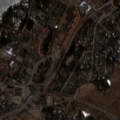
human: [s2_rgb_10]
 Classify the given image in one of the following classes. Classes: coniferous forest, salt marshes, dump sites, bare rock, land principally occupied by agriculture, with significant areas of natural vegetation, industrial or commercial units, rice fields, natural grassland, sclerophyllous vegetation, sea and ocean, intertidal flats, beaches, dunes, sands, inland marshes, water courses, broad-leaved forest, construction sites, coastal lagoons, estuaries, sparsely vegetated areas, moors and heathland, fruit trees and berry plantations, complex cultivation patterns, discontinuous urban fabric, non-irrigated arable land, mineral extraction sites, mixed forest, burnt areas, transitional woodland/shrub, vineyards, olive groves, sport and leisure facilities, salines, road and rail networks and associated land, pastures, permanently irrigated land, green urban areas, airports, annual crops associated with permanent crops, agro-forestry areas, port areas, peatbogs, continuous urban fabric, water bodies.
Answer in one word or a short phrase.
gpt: discontinuous urban fabric, industrial or commercial units, non-irrigated arable land, water bodies